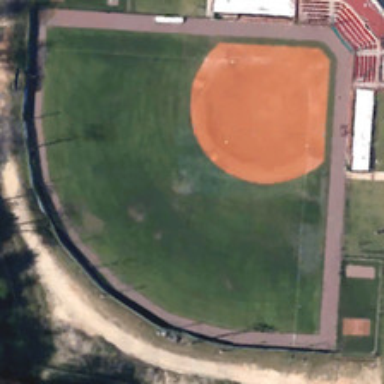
A baseball field is near some green trees .